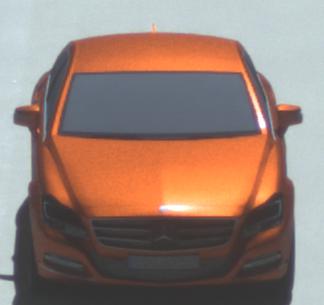
Make: Mercedes-Benz
Model: CLS Coupé 350
Detailed model: CLS-Class (218) Coupé
Model produced from: 2011/01
Model produced until: 2014/07
Doors: 4
Color: orange
Road condition: dry road
Daytime: midday
Contrast: high contrast